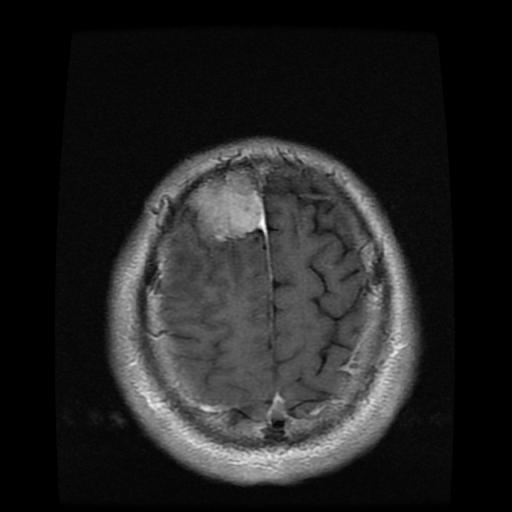
Label: meningioma